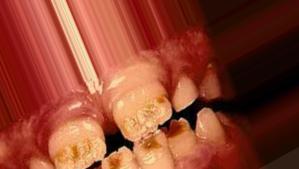
Condition: Tooth Discoloration